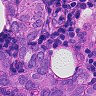
Metastatic tissue present: yes